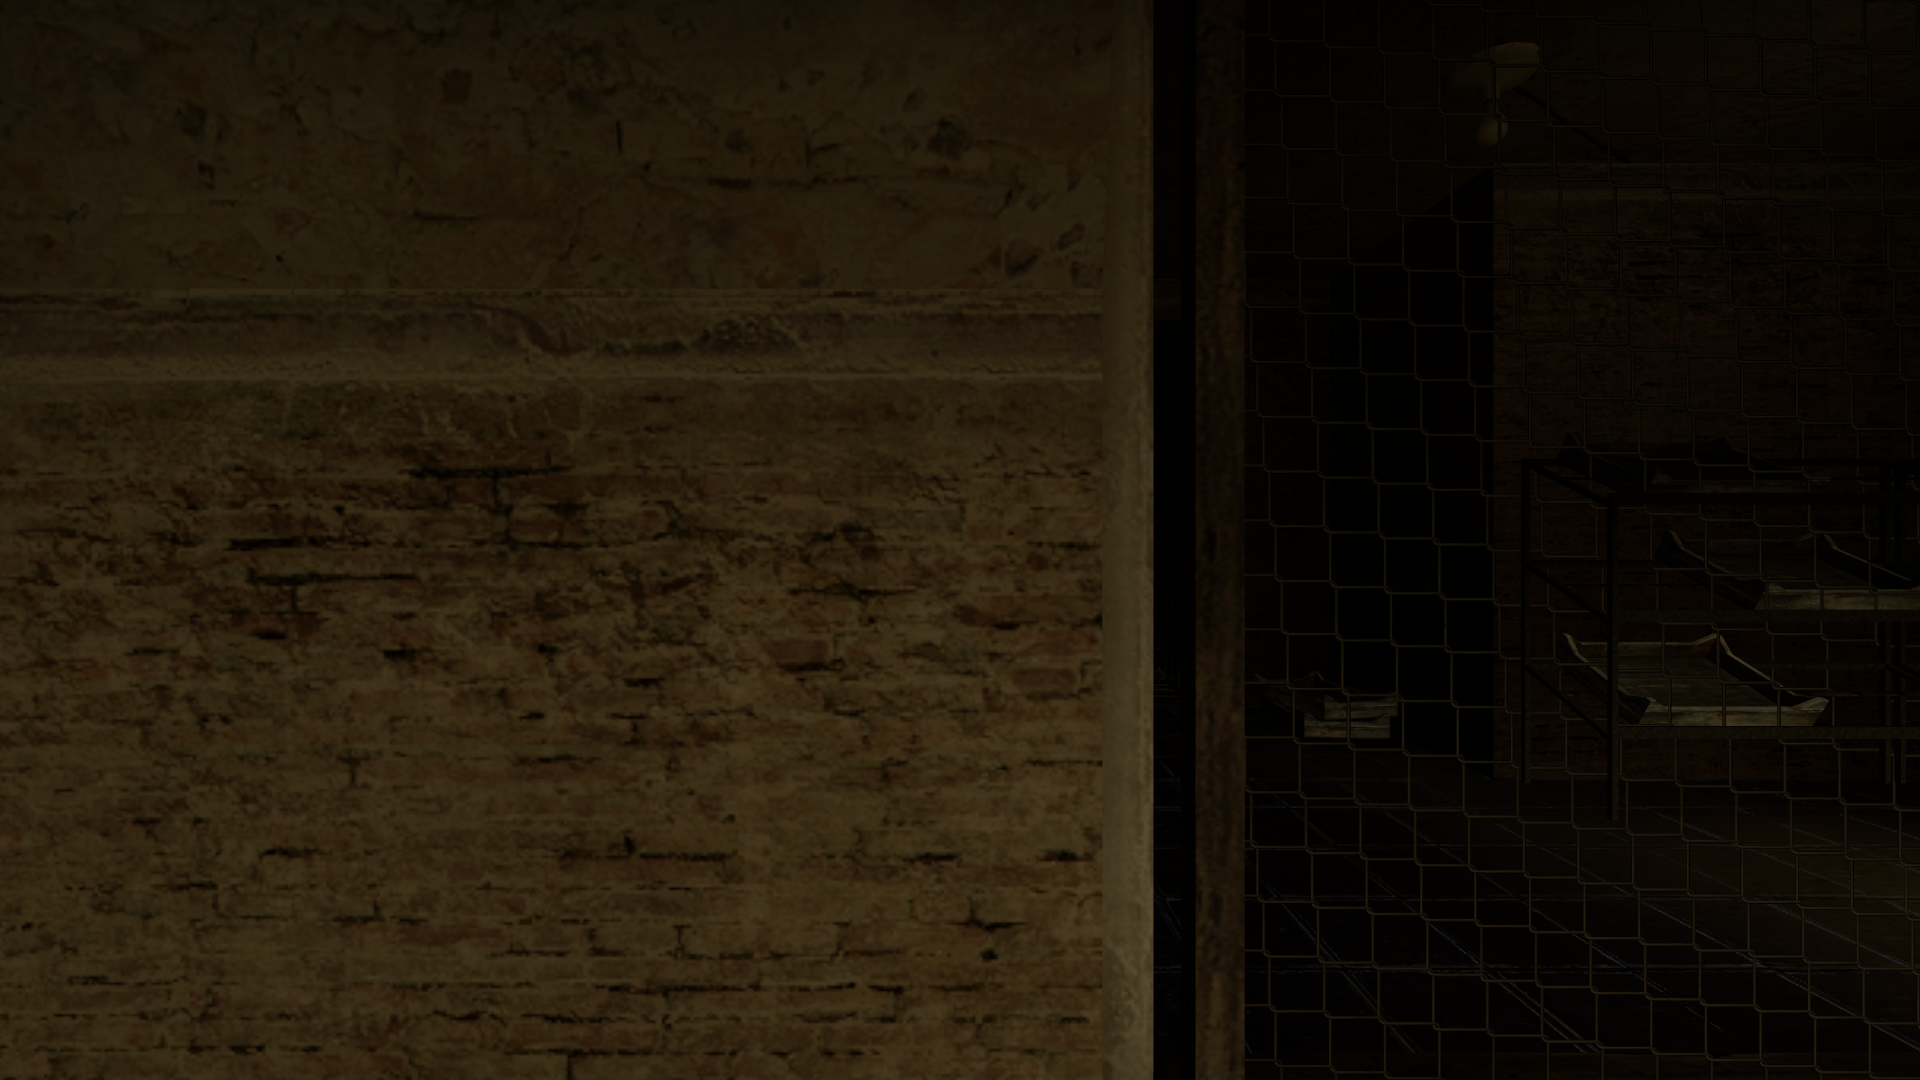
Map: de_mirage